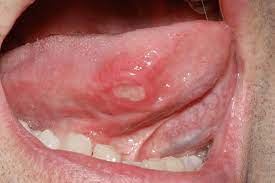
Condition: Mouth Ulcer